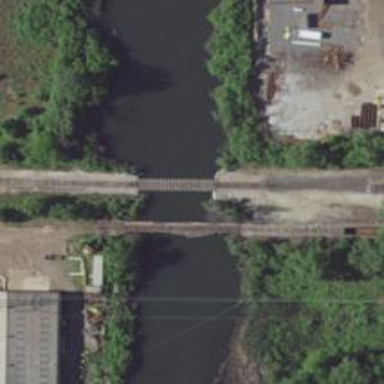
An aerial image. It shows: Railway spur bridge over rail line.